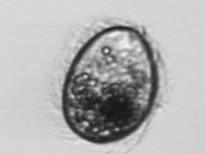
Label: Pleuronema